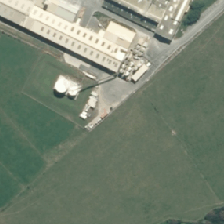
Land cover: urban_build_up